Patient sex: F
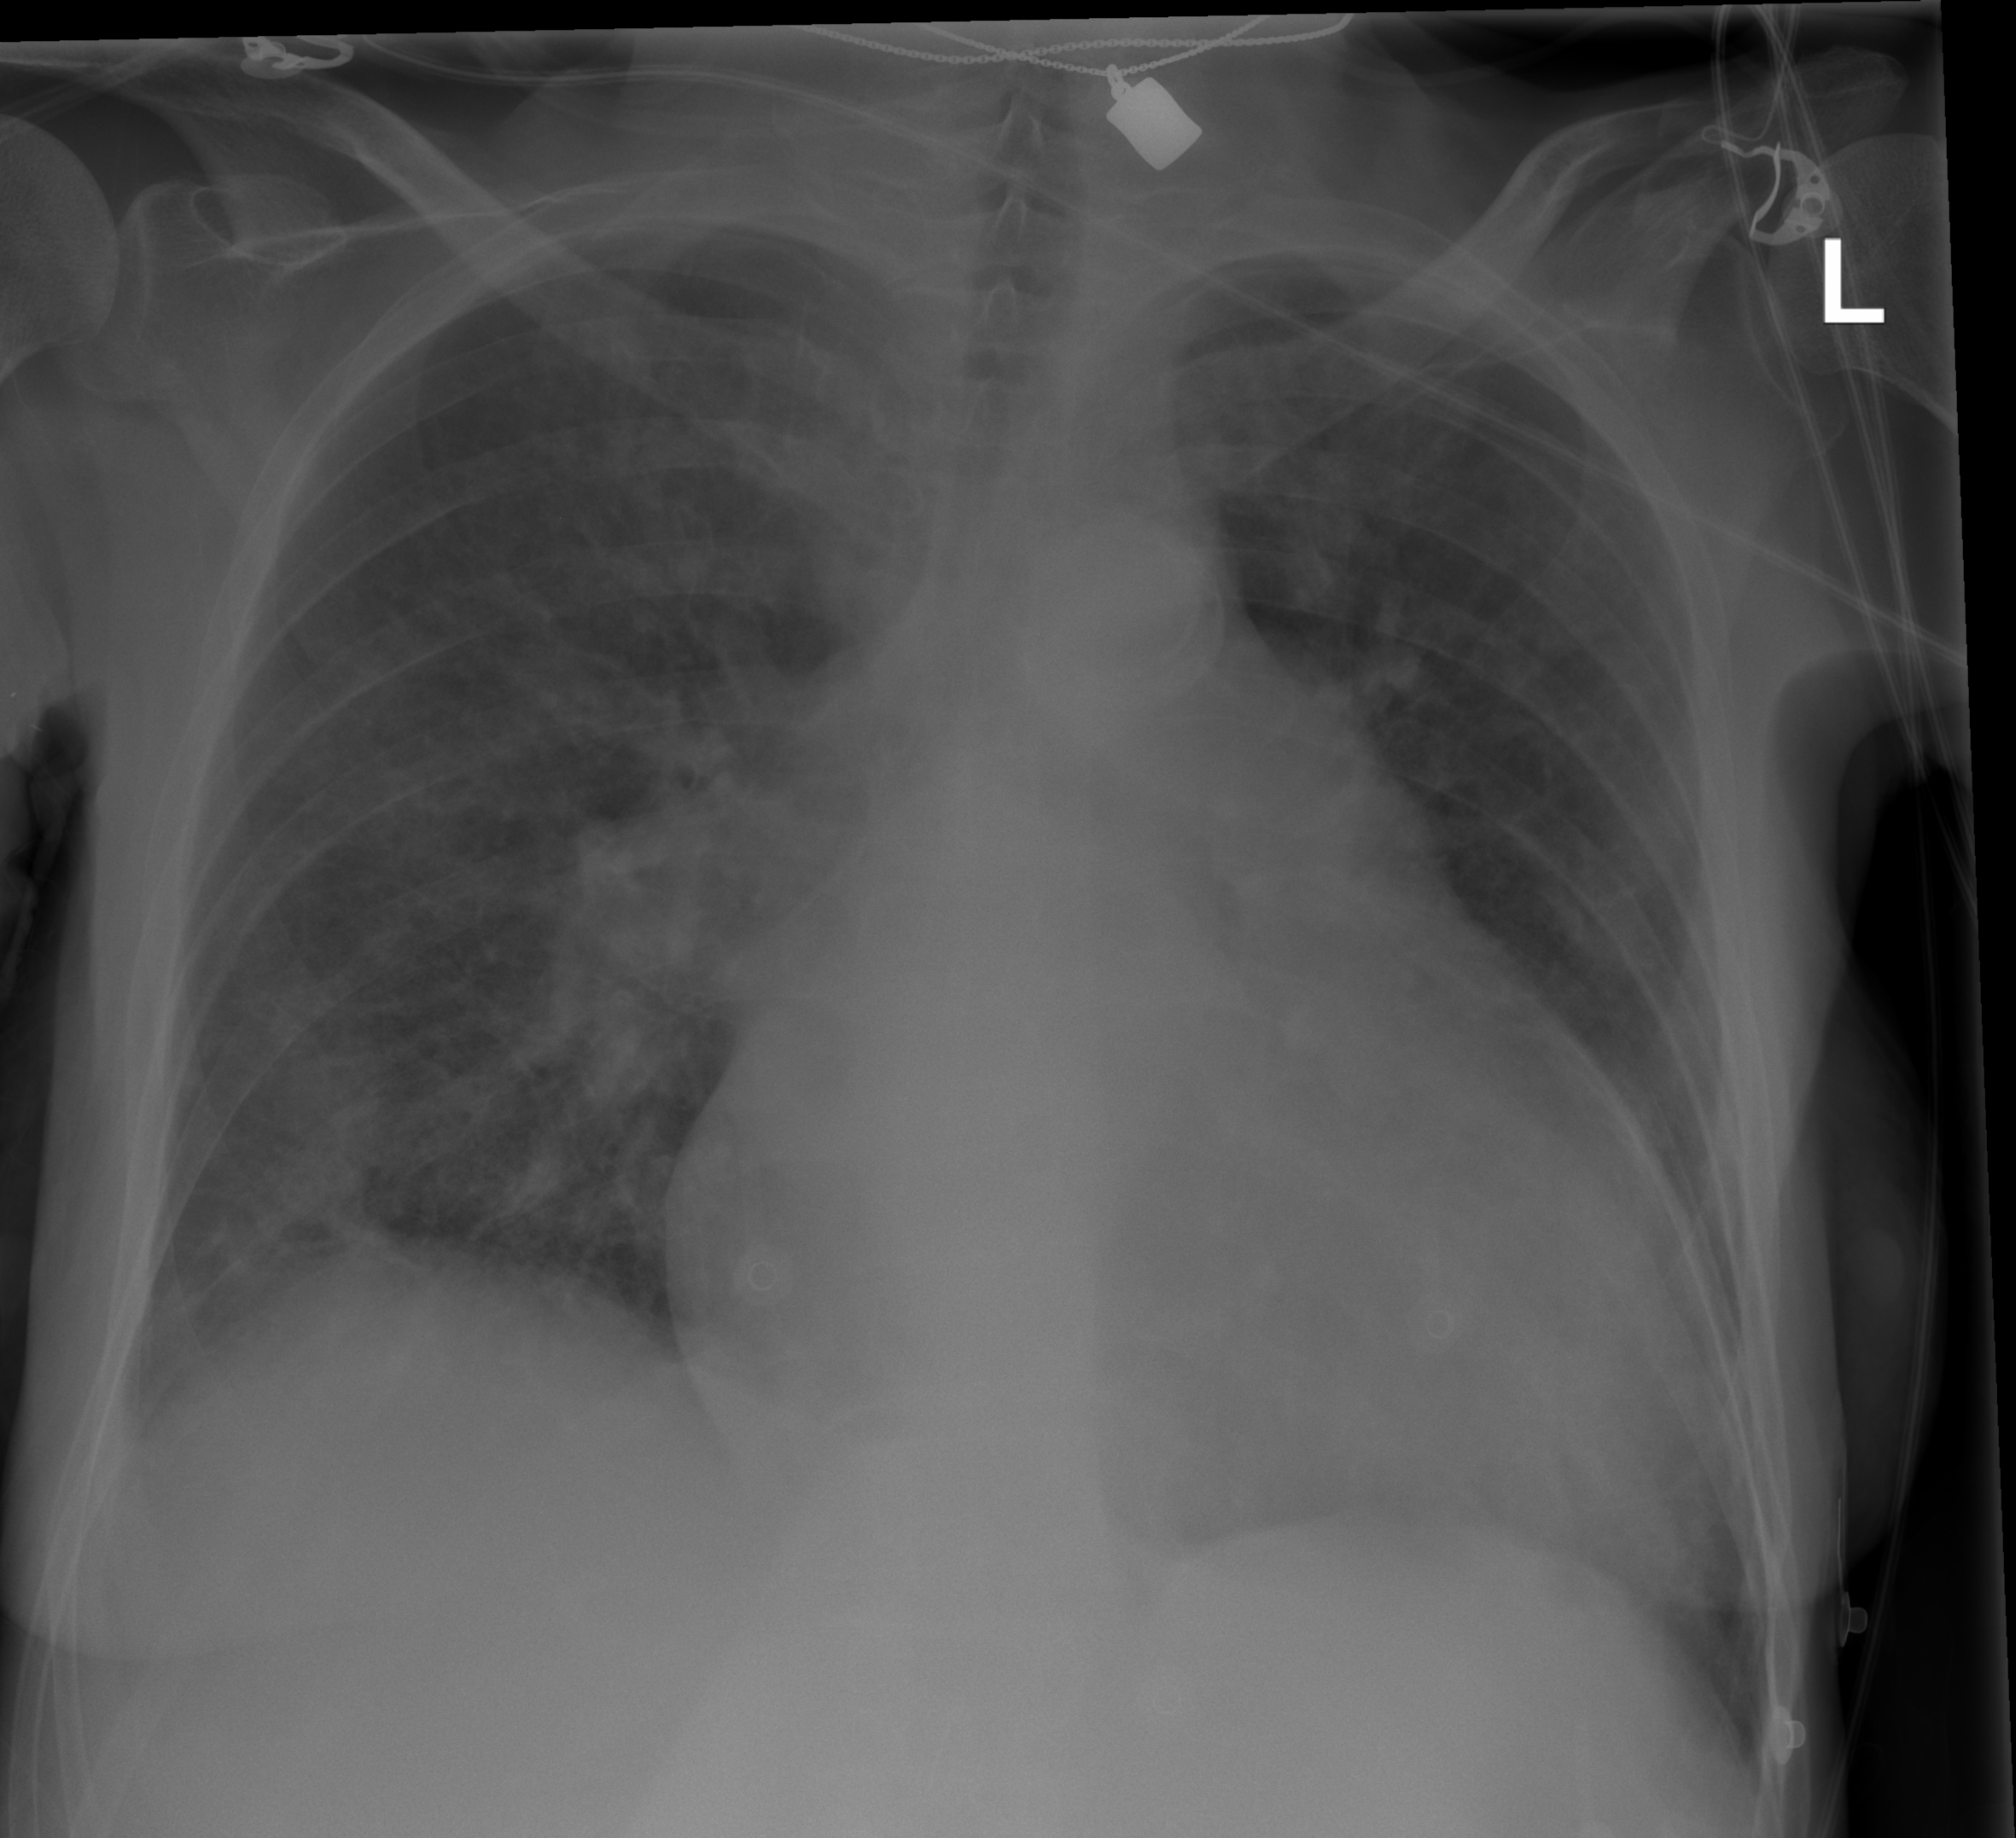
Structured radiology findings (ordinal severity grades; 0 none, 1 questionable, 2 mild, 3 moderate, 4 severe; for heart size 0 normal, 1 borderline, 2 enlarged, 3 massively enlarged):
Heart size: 3
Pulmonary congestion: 3
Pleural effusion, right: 1
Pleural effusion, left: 1
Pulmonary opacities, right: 2
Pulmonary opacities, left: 2
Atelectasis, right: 2
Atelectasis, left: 0